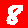
Digit: 8